Question: I would like to use QR-codes to streamline the browsing of certain forums with my android smartphone.
I'm looking for a Greasemonkey script that places a QR code next to every permalink, of every post, on a forum thread.
I've got a bit of a template to work from, the YouTube 'share' QR script:
'''
var shareBoxCheckInterval = setInterval (AddQR_Code, 200);
function AddQR_Code () {
var shareDiv = document.querySelector ('.share-option-container .ytg-box');
if (shareDiv) {
var qrIMG = 'http://chart.googleapis.com/chart?chl='
+ window.location.href + '&chld=M%7C0&cht=qr&chs=125x125';
var img = document.createElement ('img');
img.src = qrIMG;
img.width = 125;
img.height = 125;
shareDiv.appendChild (img);
clearInterval (shareBoxCheckInterval);
}
}
'''
What this does is it adds a QR code to Youtube's sharebox, like so:

for easy video transfer from PC to phone.
How do I adapt this code to work with forum permalinks, and the link's text with a QR code image?
For example, on <URL>, there is a small link to the top right of every post saying '#1','#2','#3', ad infinitum -- which links to that particular post.
What the userscript would do, is replace the text saying '#1' with a QR code image (generated by the Google API) linking to that post, while also being a clickable hyperlink image (also linking to that post).
It would then repeat this for every permalink on the page.
Would this be possible, and if so, how?
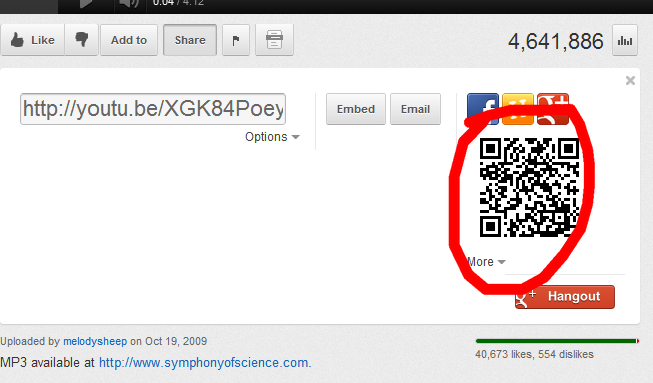
Answer: Okay, here's that loops through the post bookmarks and adds QR codes.
I left the post-numbers in because they are useful to me on the forums I use. If you really want them gone, add '$(this).text (" ");' just before the '$(this).append (...' line.
Note the use of CSS for styling (good), not tag attributes (evil).
The script is slightly complicated with needing the 'withPages_jQuery' structure to make it compatible with Google Chrome (as indicated by the <URL>.
'''
// ==UserScript==
// @name _Minecraft Forum, post barcodizer
// @namespace _pc
// @include http://www.minecraftforum.net/topic/*
// @grant GM_addStyle
// ==/UserScript==
function GM_scriptMain ($) {
var postBkMarks = $("div.post_block div.post_wrap h3 span.post_id a");
postBkMarks.each ( function () {
var qrIMG = 'http://chart.googleapis.com/chart?chl='
+ encodeURIComponent (this.href)
+ '&chld=M%7C0&cht=qr&chs=125x125'
;
$(this).append ('<img src="' + qrIMG + '">');
} );
}
withPages_jQuery (GM_scriptMain);
GM_addStyle (
"h3 span.post_id a img {width: 125px; height: 125px;}"
);
function withPages_jQuery (NAMED_FunctionToRun) {
//--- Use named functions for clarity and debugging...
var funcText = NAMED_FunctionToRun.toString ();
var funcName = funcText.replace (/^function\s+(\w+)\s*\((.|
|
)+$/, "$1");
var script = document.createElement ("script");
script.textContent = funcText + "
";
script.textContent += 'jQuery(document).ready(function() {'+funcName+'(jQuery);});';
document.body.appendChild (script);
};
'''
(Works in FF/GM, Chrome, Tampermonkey, and other browsers).
---
---
The version (and probably Tampermonkey) is simpler:
'''
// ==UserScript==
// @name _Minecraft Forum, post barcodizer
// @namespace _pc
// @include http://www.minecraftforum.net/topic/*
// @require http://ajax.googleapis.com/ajax/libs/jquery/1.7.2/jquery.min.js
// @grant GM_addStyle
// ==/UserScript==
var postBkMarks = $("div.post_block div.post_wrap h3 span.post_id a");
postBkMarks.each ( function () {
var qrIMG = 'http://chart.googleapis.com/chart?chl='
+ encodeURIComponent (this.href)
+ '&chld=M%7C0&cht=qr&chs=125x125'
;
$(this).append ('<img src="' + qrIMG + '">');
} );
GM_addStyle (
"h3 span.post_id a img {width: 125px; height: 125px;}"
);
'''